Question: I've a serious problem copying this formula with NPOI 1.2.5 from one cell to another with C#:
The original cell contain this:
'''
=IF(H21>(H23*0.9997);IF(H21<(H23*1.0003);"OK";"Errore");"Errore")
'''
The resulting cell reports exactly this formula, but with the decimal separator stripped. So I get this:
'''
=IF(H21>(H23*9997);IF(H21<(H23*10003);"OK";"Errore");"Errore")
'''
This is my debugger view right after the setFormula():

Any help would be greatly appreciated.
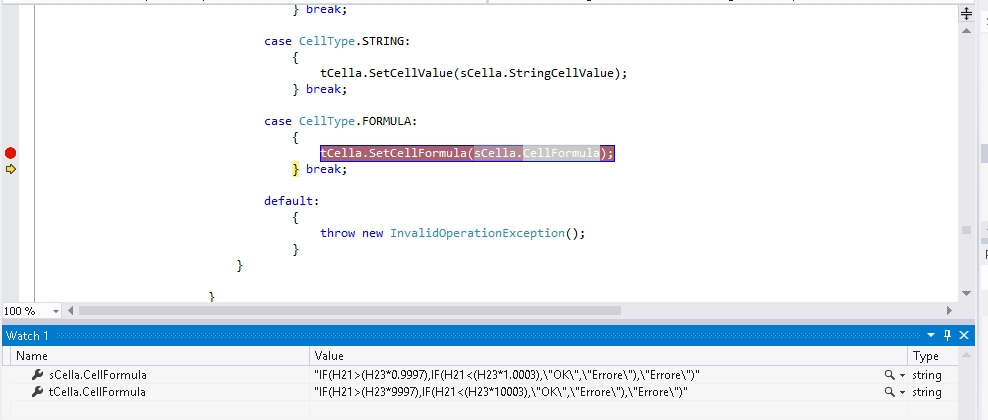
Answer: This issue <URL> form the developer. We can't do much more than paying attention to it and wait for a fixed release.